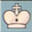
Piece: wK